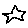
Label: star